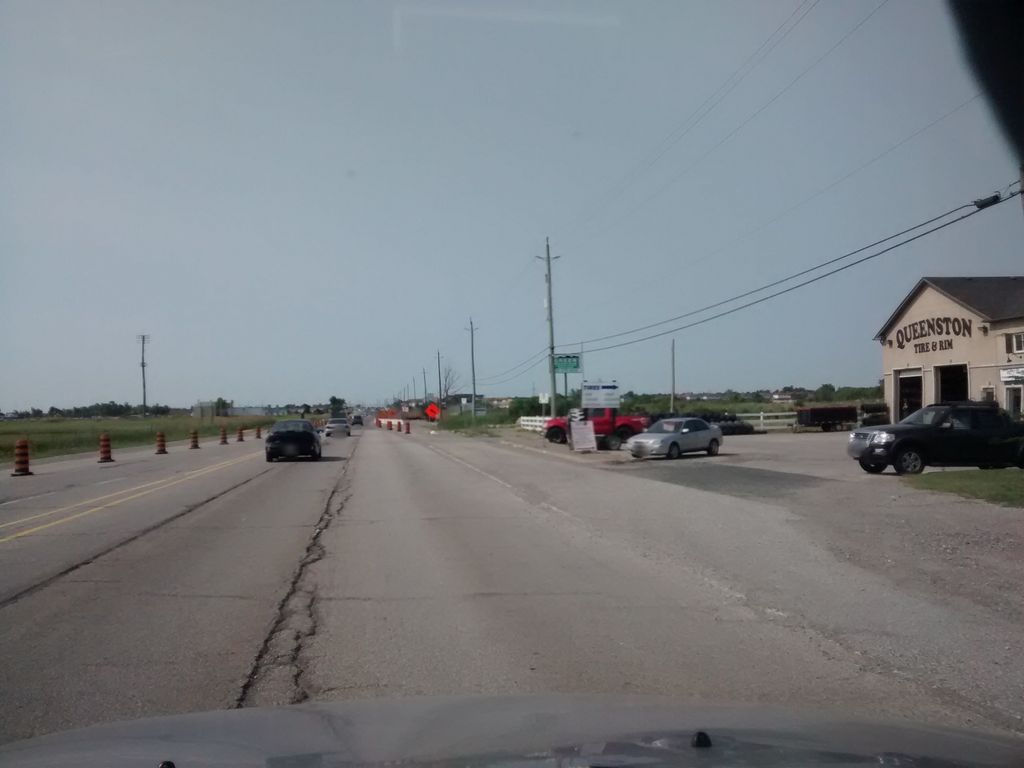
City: hamilton